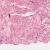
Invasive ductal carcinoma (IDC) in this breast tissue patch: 0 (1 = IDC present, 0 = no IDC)